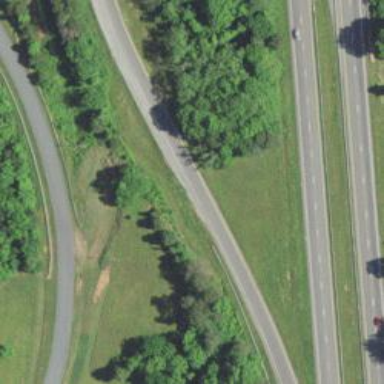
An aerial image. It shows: Trunk link highway.